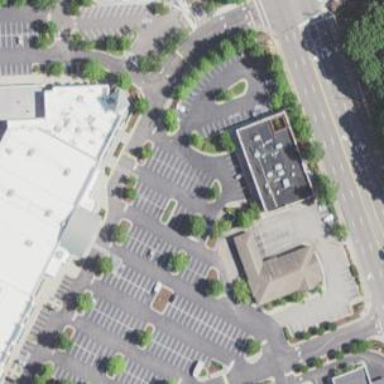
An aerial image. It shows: Parking area with surface.